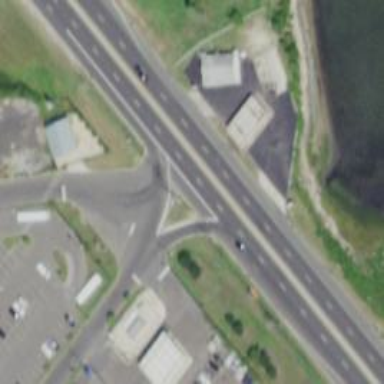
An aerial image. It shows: Trunk link road with asphalt surface.